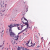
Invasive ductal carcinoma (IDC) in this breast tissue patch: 1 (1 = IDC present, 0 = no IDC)